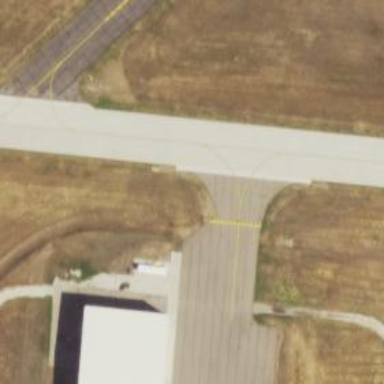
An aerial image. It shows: View of taxiway at the airport.